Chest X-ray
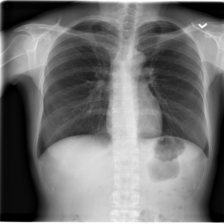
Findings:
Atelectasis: negative
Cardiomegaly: negative
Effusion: negative
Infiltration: negative
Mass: negative
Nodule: negative
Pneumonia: negative
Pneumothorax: negative
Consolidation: negative
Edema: negative
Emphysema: negative
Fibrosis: negative
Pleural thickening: negative
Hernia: negative